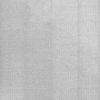
Atmospheric dust classification: dusty